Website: apple
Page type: address-validator
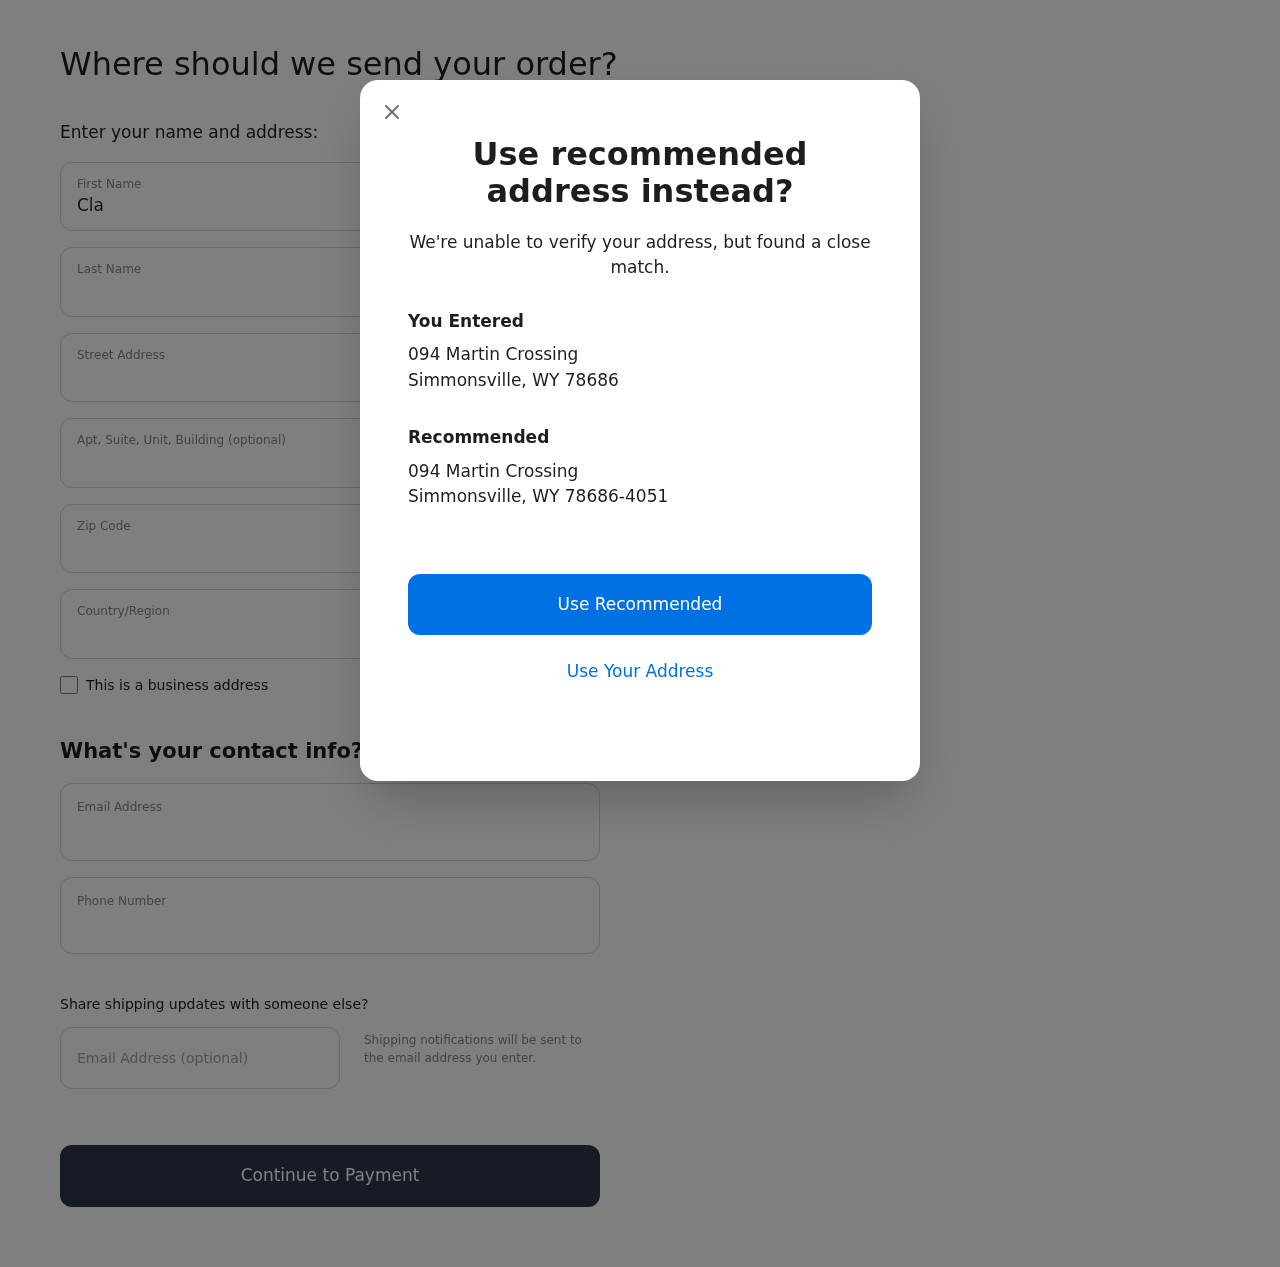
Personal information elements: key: PII_CITY
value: Simmonsville
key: PII_COUNTRY
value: United States
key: PII_EMAIL
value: clarence.henderson@hotmail.com
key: PII_FIRSTNAME
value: Clarence
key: PII_GIFT_EMAIL
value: ekane@hotmail.com
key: PII_LASTNAME
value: Henderson
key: PII_PHONE
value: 7305567766
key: PII_POSTCODE
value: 78686
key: PII_POSTCODE_FULL
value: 78686-4051
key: PII_STATE_ABBR
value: WY
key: PII_STREET
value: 094 Martin Crossing
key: PII_CITY2
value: Simmonsville
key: PII_STATE_ABBR2
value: WY